Question: Do I have to create a web page for each instance of "object" against the Facebook Open Graph?
I've created an action 'earn' against an object 'badge' on the open graph protocol.
I've created a php page with the following content and hosted on heroku:
'''
<head prefix="og: http://ogp.me/ns# myapp:
http://ogp.me/ns/apps/myapp#">
<title>CarViva</title>
<meta property="fb:app_id" content="myappid" />
<meta property="og:type" content="myapp:badge" />
<meta property="og:title" content="Badge" />
<meta property="og:image" content="https://s-static.ak.fbcdn.net/images/devsite/attachment_blank.png" />
<meta property="og:description" content="You've earned a badge!'" />
<meta property="og:url" content="<myurl>/badge.php">
</head>
'''
And from my iOS app I'm doing this to invoke the earning of a badge:
'''
NSLog(@"Building badge object...");
NSDictionary * theBadge = [NSDictionary dictionaryWithObjectsAndKeys:
@"Super Awesome badge", @"name",
[NSString stringWithFormat:@"%@/badge.php",kBackEndServer], @"link",
nil];
[params setValue:[theBadge objectForKey:@"link"] forKey:@"badge"];
// somehow set the badge title (and description, image) here?
[[delegate facebook] requestWithGraphPath:@"me/myapp:earn" andParams:params andHttpMethod:@"POST" andDelegate:self];
NSLog(@"Graph request posted, awaiting response");
'''
This works fine, I can see the event showing up in my news feed like so :

I'm a little confused over the meaning of "object" in regards to the open graph.
'badge' itself would be the object, but I'll have various different kinds, such as "Super awesome badge", "Noob badge", "Pro badge" etc. How can I post an action for an individual one of these?
Do I need to create a web page for each individual instance of my facebook OG object OR do I need to create an OG object for each instance?
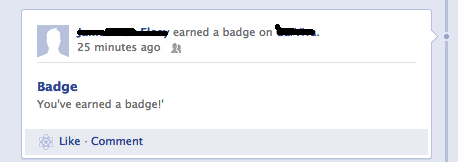
Answer: > Question : Do I have to create a web page for each instance of "object" against the Facebook Open Graph?
Of course you do, because that's what Open Graph objects : URLs that contain data for that specific object instance.